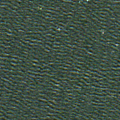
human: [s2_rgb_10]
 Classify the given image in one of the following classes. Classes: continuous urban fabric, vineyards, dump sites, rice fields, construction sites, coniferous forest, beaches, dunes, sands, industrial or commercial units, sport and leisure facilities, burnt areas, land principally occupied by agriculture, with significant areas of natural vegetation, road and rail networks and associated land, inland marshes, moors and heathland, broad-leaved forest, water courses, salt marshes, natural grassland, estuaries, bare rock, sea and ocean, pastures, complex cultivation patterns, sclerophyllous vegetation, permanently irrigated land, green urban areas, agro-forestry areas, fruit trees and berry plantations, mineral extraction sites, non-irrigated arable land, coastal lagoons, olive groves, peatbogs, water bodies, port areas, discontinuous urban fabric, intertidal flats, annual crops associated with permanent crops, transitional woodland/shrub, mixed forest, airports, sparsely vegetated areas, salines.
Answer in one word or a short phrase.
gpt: sea and ocean